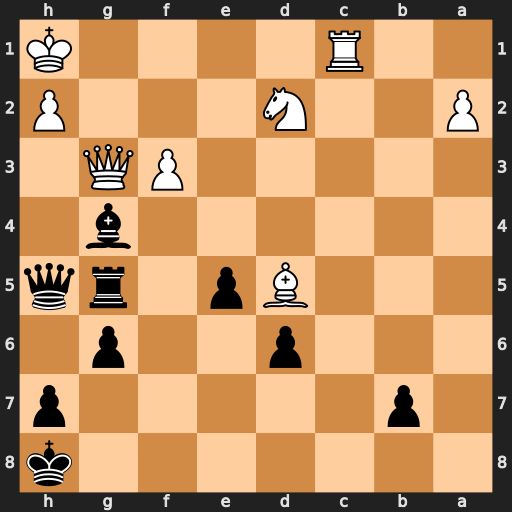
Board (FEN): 7k/1p5p/3p2p1/3Bp1rq/6b1/5PQ1/P2N3P/2R4K
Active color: b
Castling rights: -
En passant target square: -
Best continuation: Be6 Qf2 Bxd5